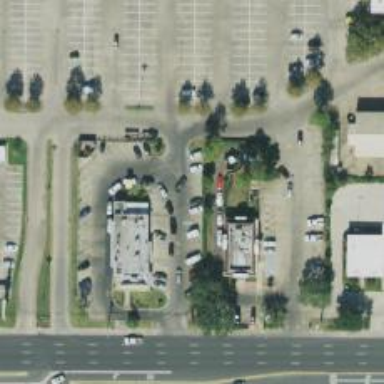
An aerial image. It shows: Parking space is available.